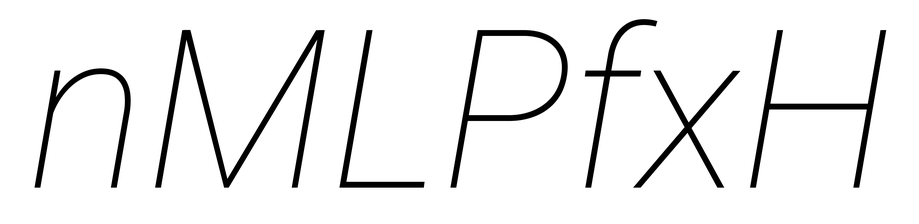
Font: Roboto-Italic_Thin_Italic